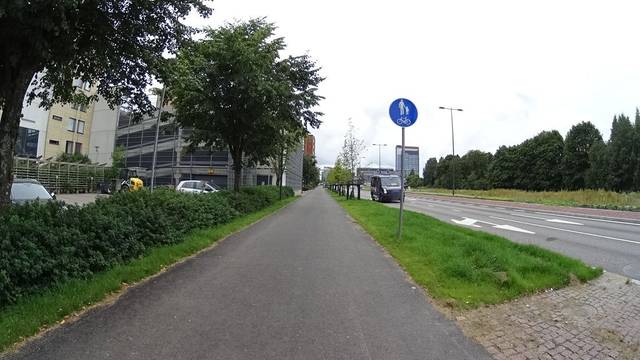
Region: Finland
Coordinates: 60.217, 24.824